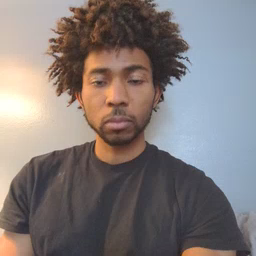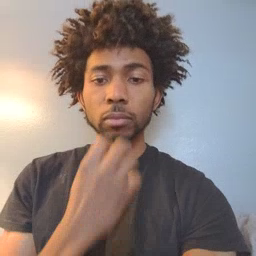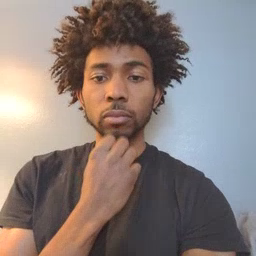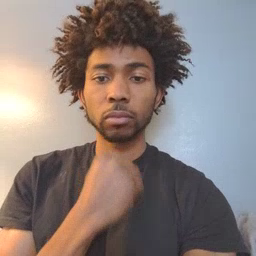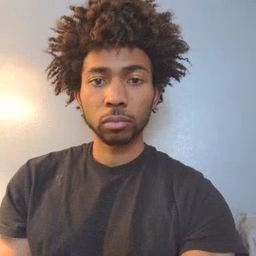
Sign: underwear